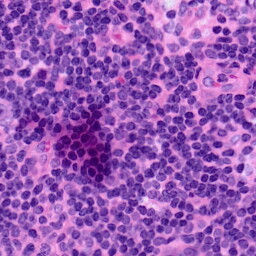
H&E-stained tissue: LymphNode